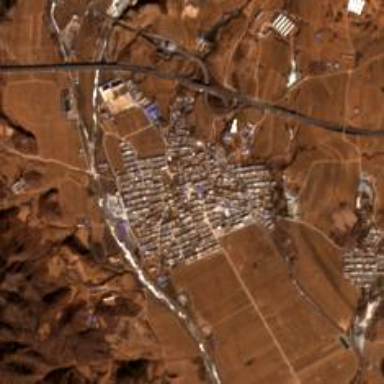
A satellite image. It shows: Ethnic township within town.